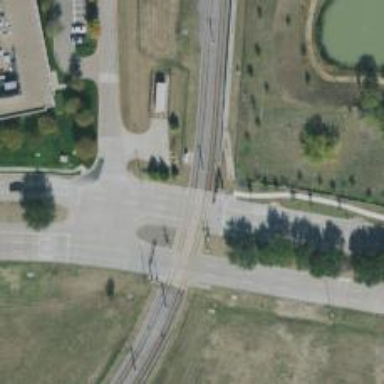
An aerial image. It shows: Crossing for the railway.